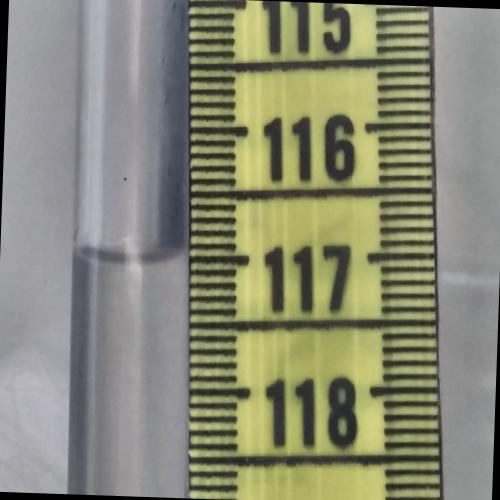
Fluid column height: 117.0 cm